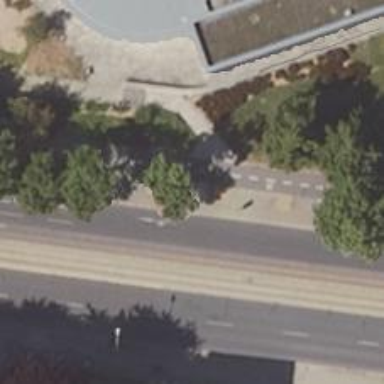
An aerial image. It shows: Platform for public transport with shelter. This railway platform is for trams.